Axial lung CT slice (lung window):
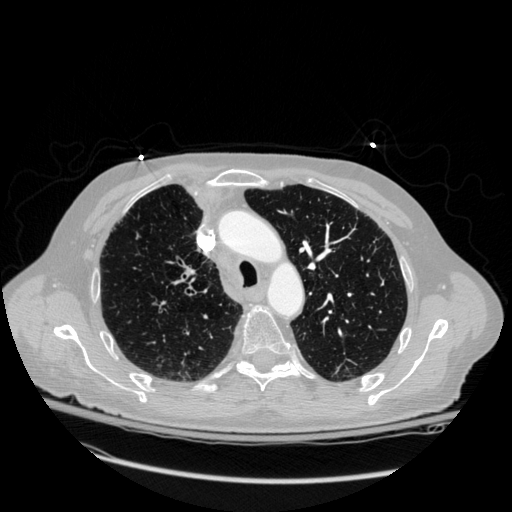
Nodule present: no